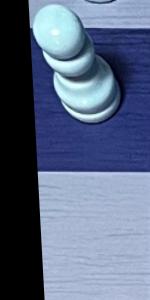
Label: Empty